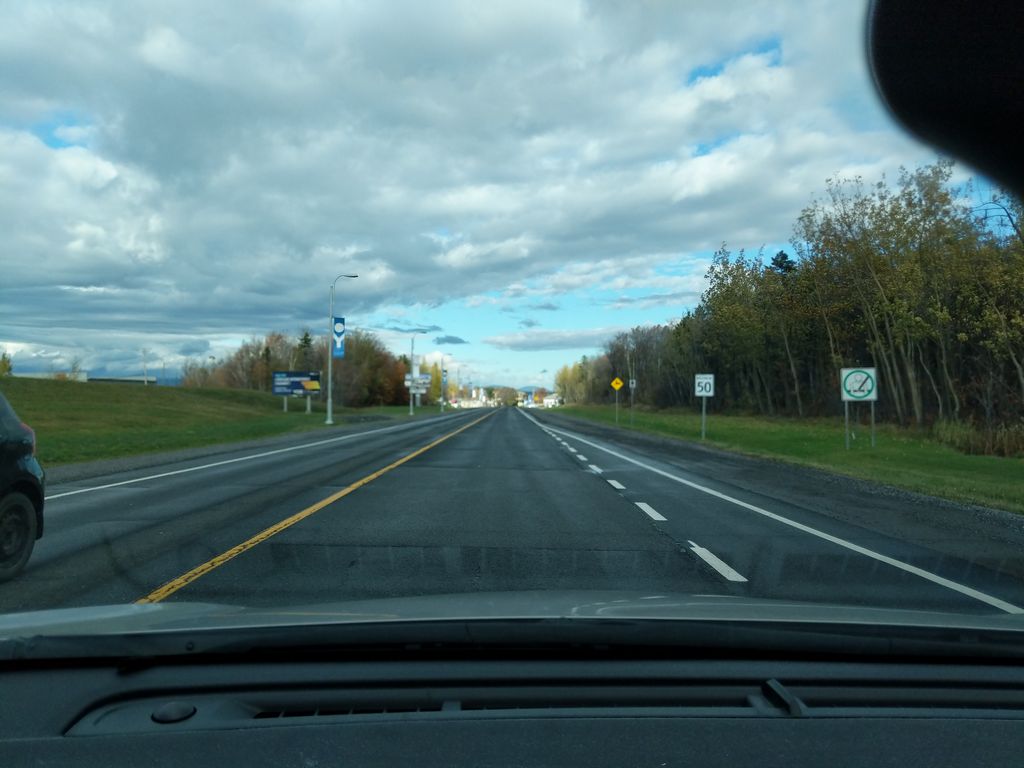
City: quebec_city